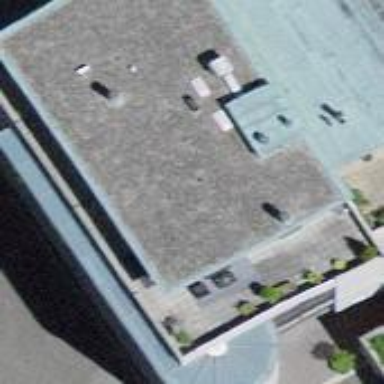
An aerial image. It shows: Part of building.